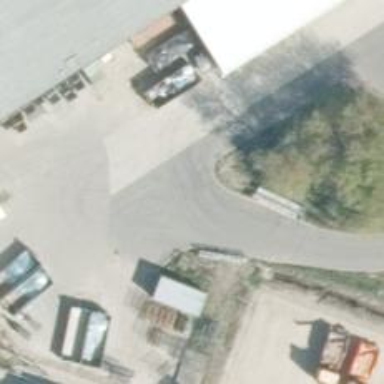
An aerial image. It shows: Compacted driveway that serves as service road.